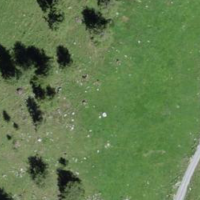
EUNIS habitat code: 23
Species observed at this site:
Rumex alpinus
Juniperus communis